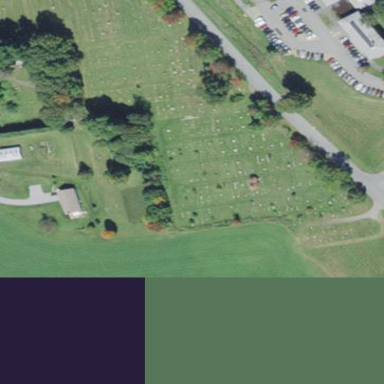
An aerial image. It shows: Grave yard.